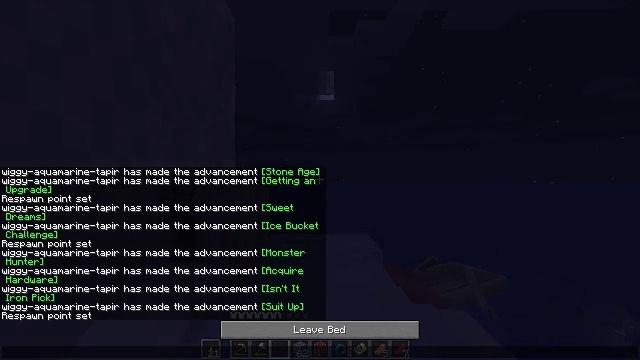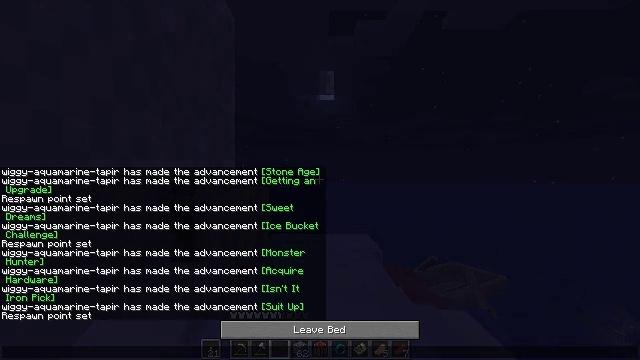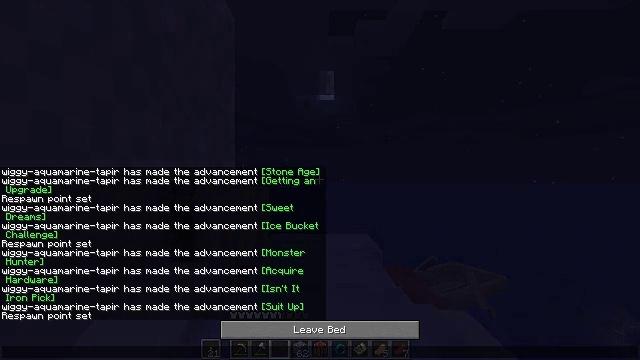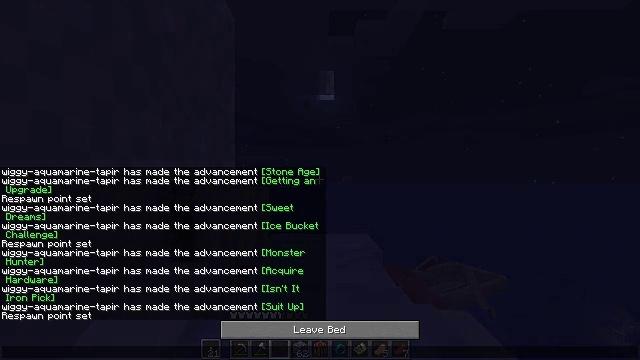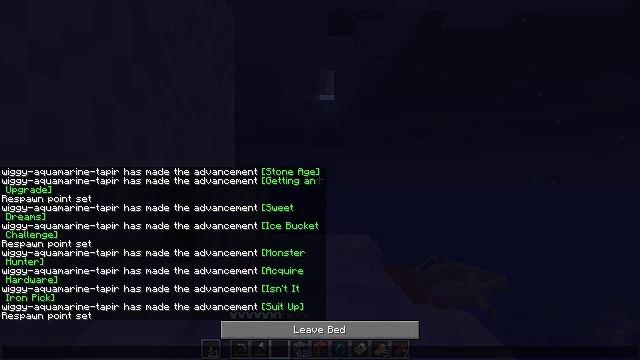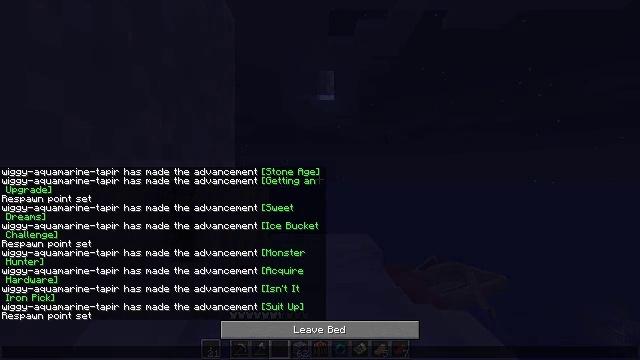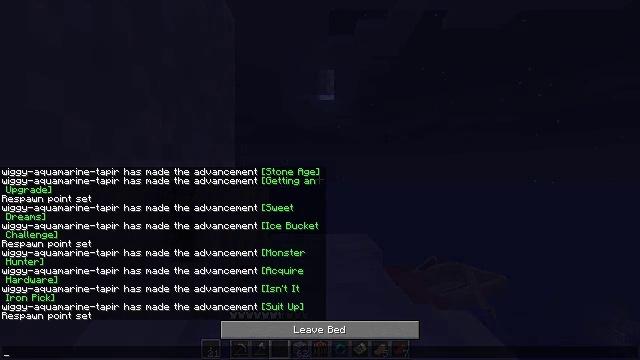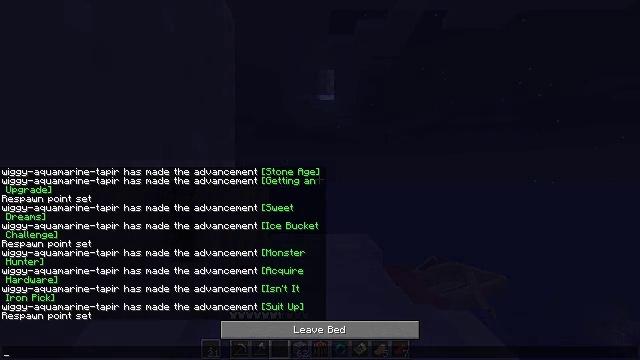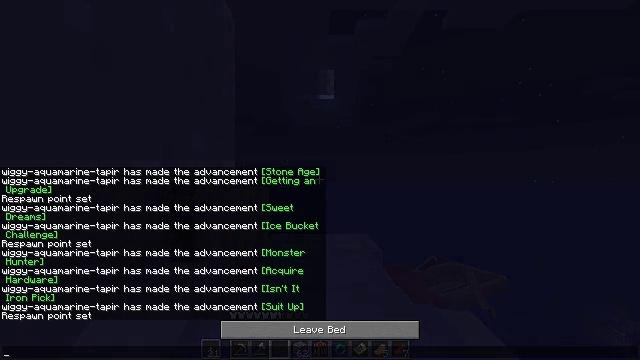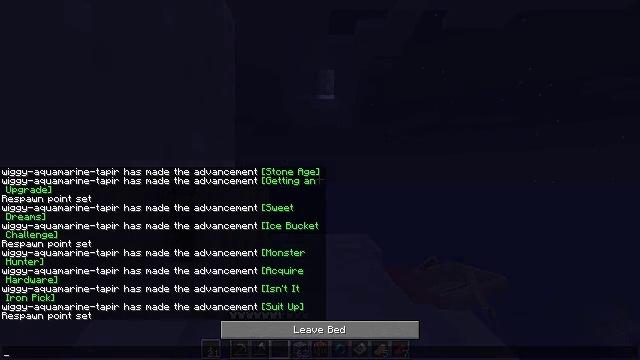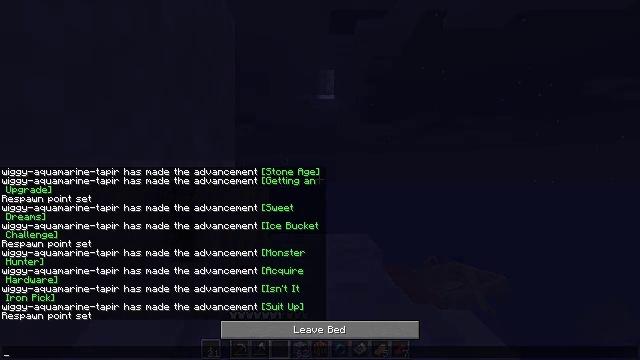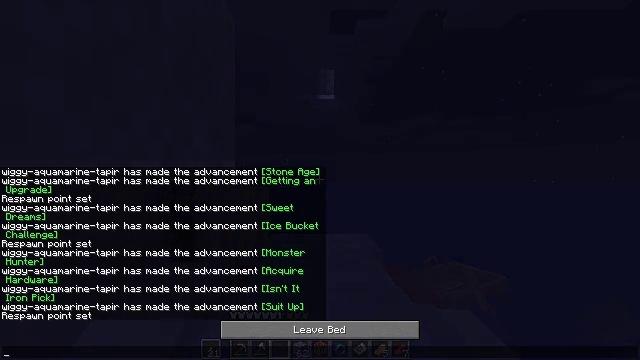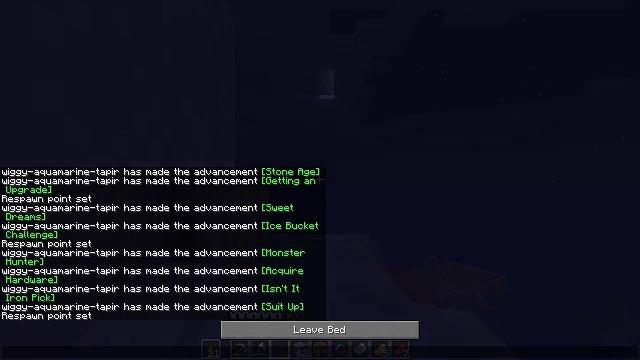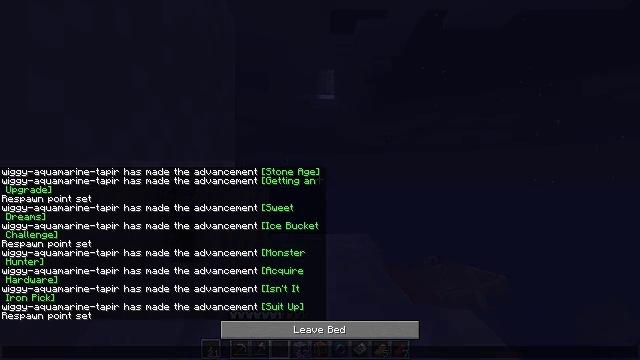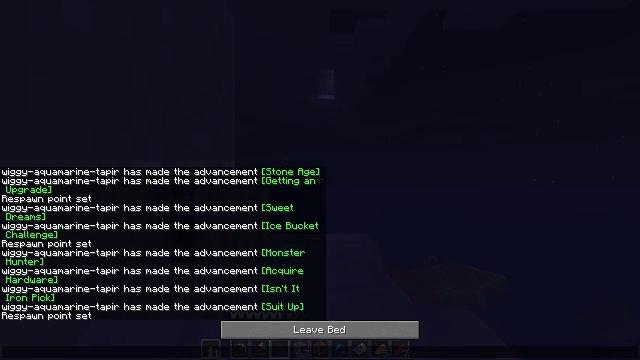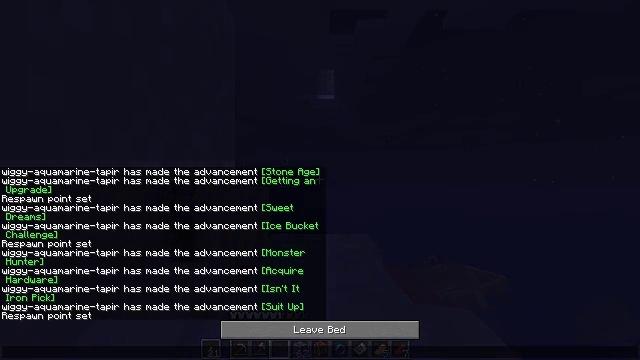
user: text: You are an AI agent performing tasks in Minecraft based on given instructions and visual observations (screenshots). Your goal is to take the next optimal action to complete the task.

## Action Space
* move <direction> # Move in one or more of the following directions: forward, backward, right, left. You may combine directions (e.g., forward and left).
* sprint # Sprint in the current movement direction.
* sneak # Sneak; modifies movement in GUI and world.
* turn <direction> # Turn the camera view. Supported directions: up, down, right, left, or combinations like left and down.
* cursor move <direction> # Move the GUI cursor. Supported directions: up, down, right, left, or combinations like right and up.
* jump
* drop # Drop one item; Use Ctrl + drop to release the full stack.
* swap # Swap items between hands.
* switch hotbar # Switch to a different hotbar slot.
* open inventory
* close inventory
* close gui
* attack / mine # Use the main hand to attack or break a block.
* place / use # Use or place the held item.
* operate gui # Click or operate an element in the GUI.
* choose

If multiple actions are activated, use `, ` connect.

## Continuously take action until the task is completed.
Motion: motion action
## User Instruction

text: Collect the red bed into your inventory.
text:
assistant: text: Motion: no_op
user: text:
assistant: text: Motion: no_op
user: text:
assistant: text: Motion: no_op
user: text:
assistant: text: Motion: no_op
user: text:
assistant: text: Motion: no_op
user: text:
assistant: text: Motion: no_op
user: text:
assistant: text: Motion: no_op
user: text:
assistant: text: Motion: no_op
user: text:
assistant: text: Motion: no_op
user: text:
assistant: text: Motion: no_op
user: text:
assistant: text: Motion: no_op
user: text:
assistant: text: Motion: no_op
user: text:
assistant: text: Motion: no_op
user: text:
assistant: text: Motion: no_op
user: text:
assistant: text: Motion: no_op
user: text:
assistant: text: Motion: no_op
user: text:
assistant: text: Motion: no_op
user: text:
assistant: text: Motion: no_op
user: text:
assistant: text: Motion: no_op
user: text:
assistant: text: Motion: no_op
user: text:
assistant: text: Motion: no_op
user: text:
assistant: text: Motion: no_op
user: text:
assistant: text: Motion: no_op
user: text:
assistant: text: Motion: close gui
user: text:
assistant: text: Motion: no_op
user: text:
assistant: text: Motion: no_op
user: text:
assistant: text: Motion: no_op
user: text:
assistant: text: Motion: no_op
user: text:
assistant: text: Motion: no_op
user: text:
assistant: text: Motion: no_op